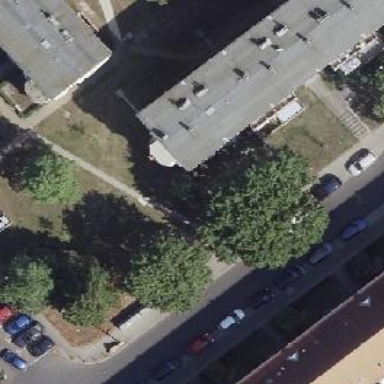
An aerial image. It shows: There is parking obstacle present in the area.